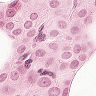
Metastatic tissue present: yes